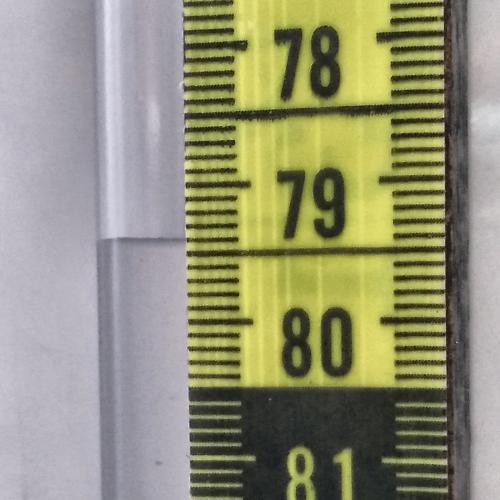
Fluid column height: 79.4 cm